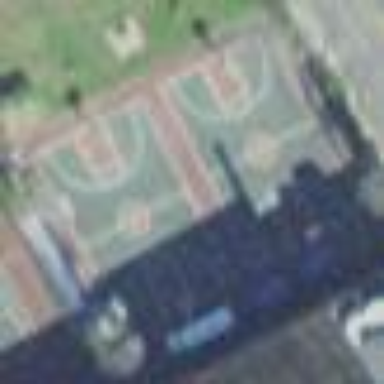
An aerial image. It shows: Basketball court in the leisure land pitch.